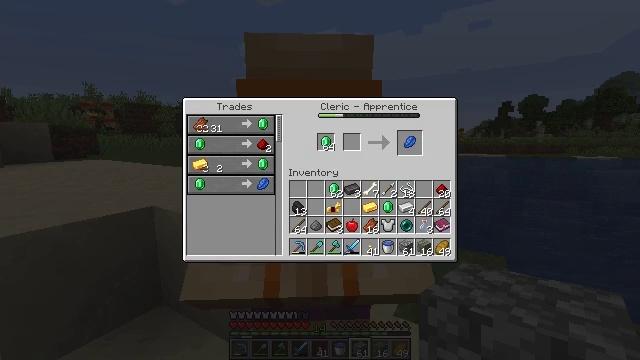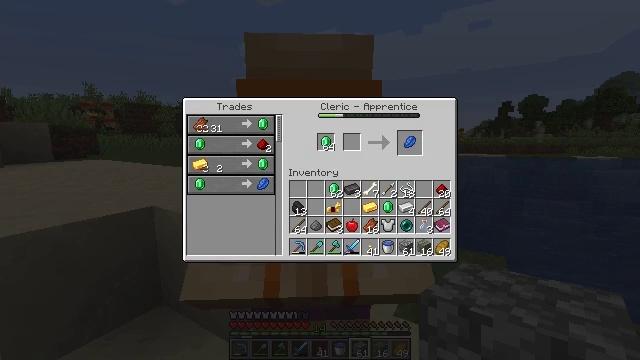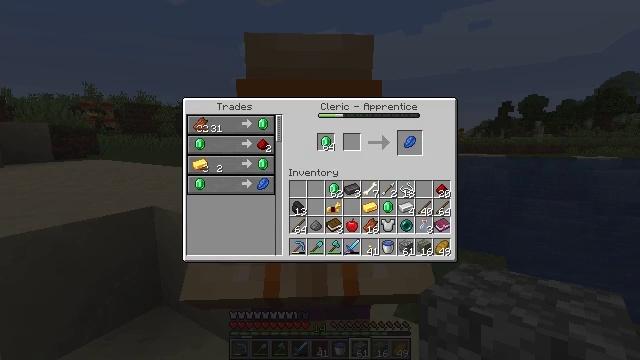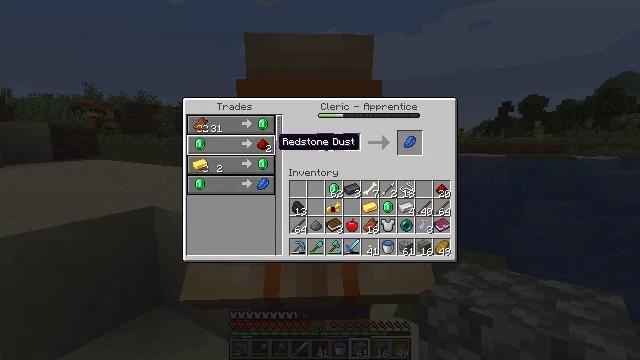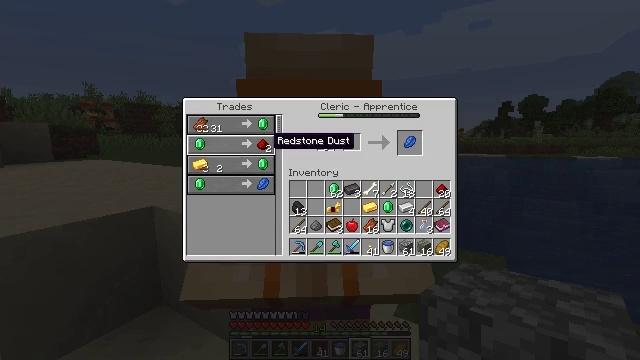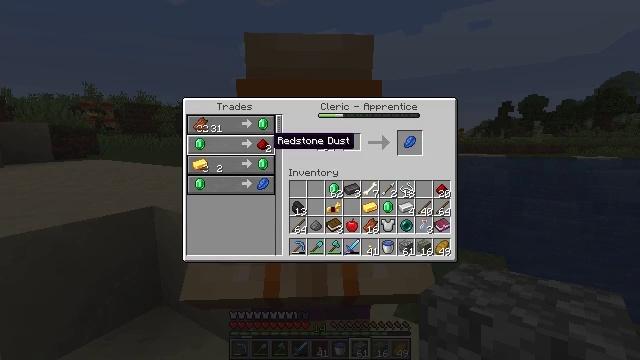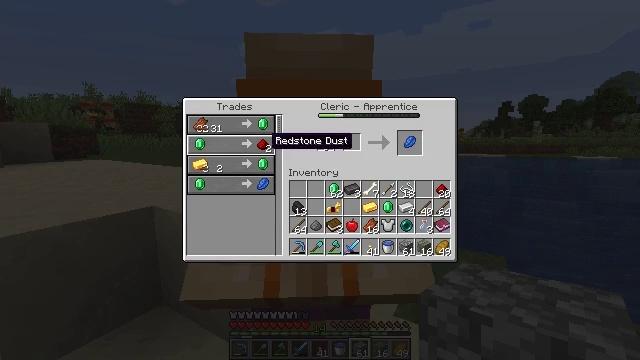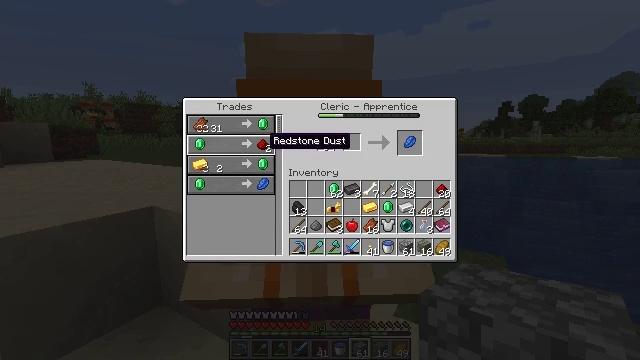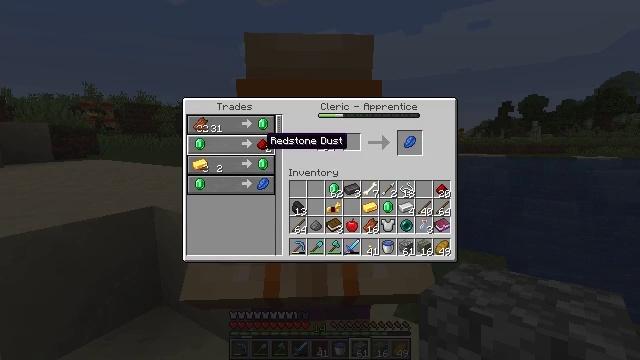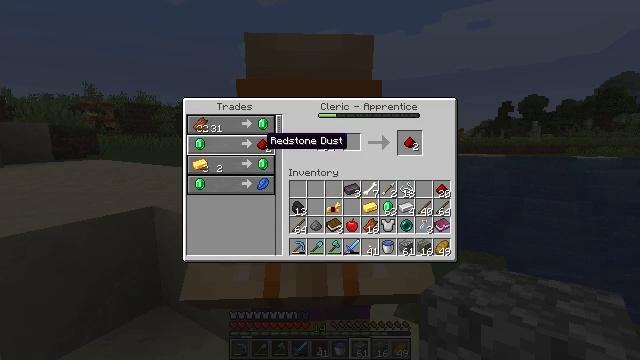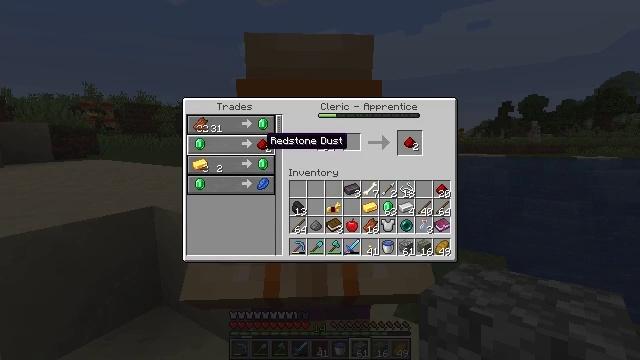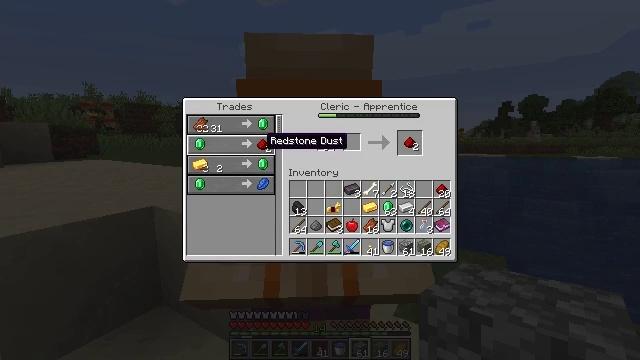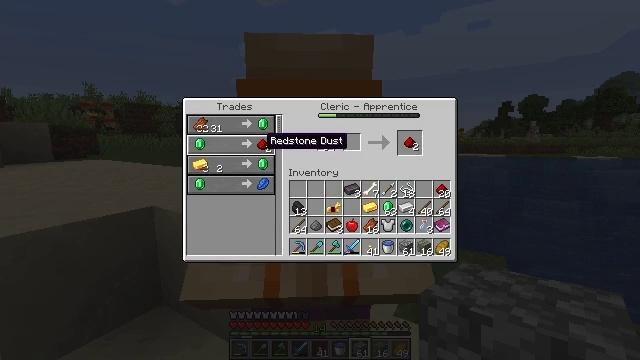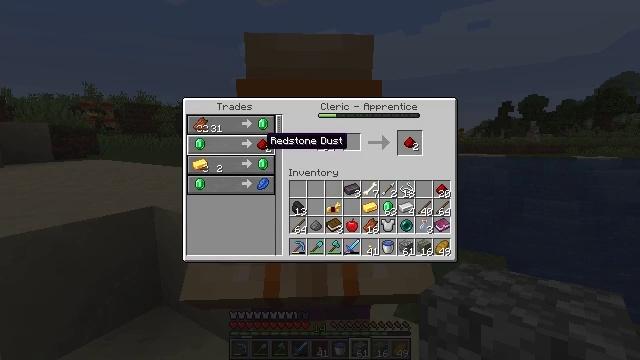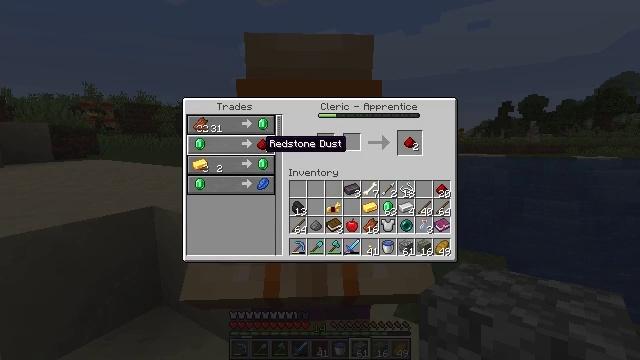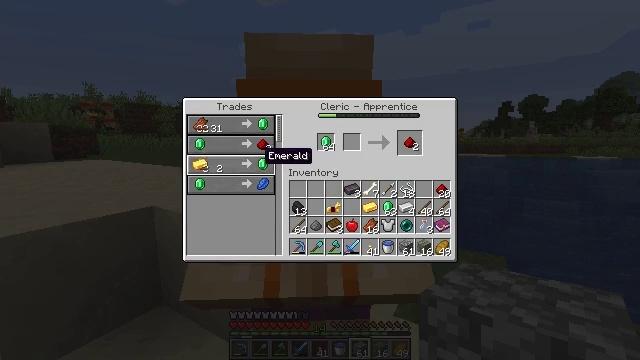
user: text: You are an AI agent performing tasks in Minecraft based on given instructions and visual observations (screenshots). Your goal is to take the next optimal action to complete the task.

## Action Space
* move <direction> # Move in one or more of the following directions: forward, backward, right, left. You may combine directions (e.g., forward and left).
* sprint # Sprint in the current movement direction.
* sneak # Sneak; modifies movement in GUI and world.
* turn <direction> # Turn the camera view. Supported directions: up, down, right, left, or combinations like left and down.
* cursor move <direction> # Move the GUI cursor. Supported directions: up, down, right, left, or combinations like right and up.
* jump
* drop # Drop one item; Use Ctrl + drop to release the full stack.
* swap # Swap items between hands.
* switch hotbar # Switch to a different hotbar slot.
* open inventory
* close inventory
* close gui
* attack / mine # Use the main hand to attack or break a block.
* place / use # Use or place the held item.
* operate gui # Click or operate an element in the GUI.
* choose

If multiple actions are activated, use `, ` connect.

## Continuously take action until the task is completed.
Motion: motion action
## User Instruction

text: Use the crafting table to turn items into lapis lazuli.
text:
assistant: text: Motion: cursor move left
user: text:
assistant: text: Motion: cursor move left
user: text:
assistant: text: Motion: cursor move left
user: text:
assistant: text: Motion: no_op
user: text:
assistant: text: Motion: no_op
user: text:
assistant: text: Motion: no_op
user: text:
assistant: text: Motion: no_op
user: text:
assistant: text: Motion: no_op
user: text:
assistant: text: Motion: operate gui
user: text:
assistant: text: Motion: operate gui
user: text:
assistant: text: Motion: operate gui
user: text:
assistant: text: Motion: no_op
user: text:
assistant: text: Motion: no_op
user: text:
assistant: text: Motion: no_op
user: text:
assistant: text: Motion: cursor move down
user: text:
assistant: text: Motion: cursor move down
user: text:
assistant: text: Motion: cursor move down
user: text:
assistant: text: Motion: no_op
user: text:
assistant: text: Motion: no_op
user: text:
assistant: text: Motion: no_op
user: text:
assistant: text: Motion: no_op
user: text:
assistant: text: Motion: no_op
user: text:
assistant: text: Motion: no_op
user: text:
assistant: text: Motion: no_op
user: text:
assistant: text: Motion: no_op
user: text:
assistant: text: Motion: no_op
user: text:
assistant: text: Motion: no_op
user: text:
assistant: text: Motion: no_op
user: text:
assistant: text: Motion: no_op
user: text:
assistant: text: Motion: no_op